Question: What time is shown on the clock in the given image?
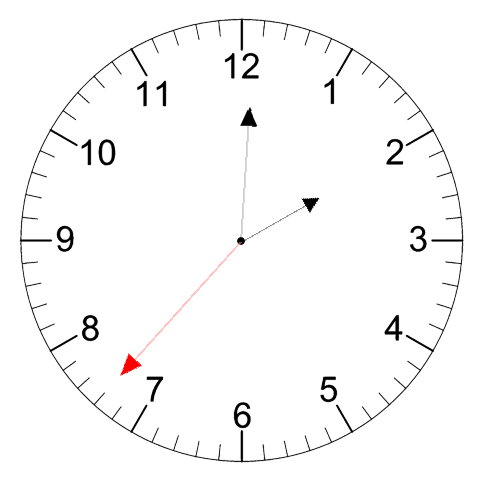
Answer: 02:00:37